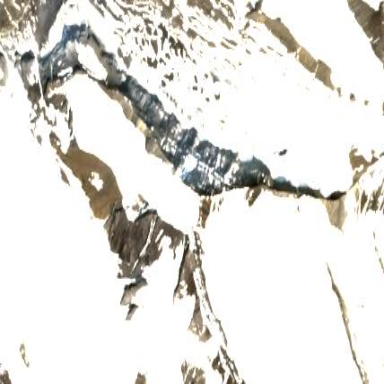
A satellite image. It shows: Majestic glacier in the distance.